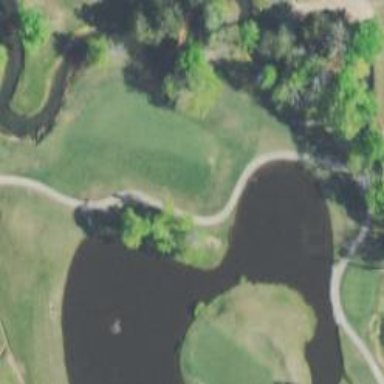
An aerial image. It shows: Golf hole.